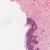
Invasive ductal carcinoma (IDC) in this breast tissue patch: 0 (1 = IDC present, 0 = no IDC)